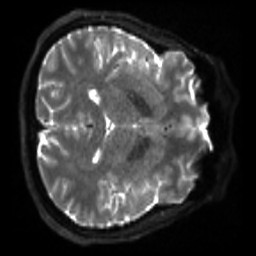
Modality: sbref
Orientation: axial
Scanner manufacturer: siemens
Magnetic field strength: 3 T
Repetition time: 4 s
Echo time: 0.0594 s